Question: Forgive me for grasping at straws here. I've bungled a merge in a pretty bad way, and now I'm getting 'Object reference not set to an instance of an object' when I try to build my Worker Role.
I'm pretty sure the problem is here:

I renamed the 'WorkerRoleWithSBQueue' project, but for some reason the 'Worker Role Cloud Project' (not sure what it's really called) is still looking for it under the old name.
I've been picking through all the project files, but I'm having a hard time finding where I need to change this.
What file do I need to change this in?
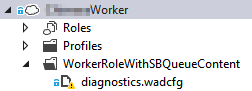
Answer: If you expand the "Roles" node, you'll see the name of the project that your worker role is related.
Here's a sample. I've just created a cloud project with a worker role. As you can see, I didn't set the name.
WindowsAzure2 is my cloud project, WorkerRole1 is my WorkerRole project.

Let's say that I want to rename the worker role project:

Check that under the "Roles" node, there's a "warning" flag. It's because I renamed the worker role project, but the cloud project didn't get this.
If I'll try to compile, I get a error on my "ServiceConfiguration.Local.cscfg" file. Check the node:
'''
<Role name="WorkerRole1">
<Instances count="1" />
<ConfigurationSettings>
<Setting name="Microsoft.WindowsAzure.Plugins.Diagnostics.ConnectionString" value="UseDevelopmentStorage=true" />
</ConfigurationSettings>
</Role>
'''
It still looking for my "WorkerRole1" project. Just change the Role name, and it will work:
'''
<Role name="WorkerRoleRenamed">
<Instances count="1" />
<ConfigurationSettings>
<Setting name="Microsoft.WindowsAzure.Plugins.Diagnostics.ConnectionString" value="UseDevelopmentStorage=true" />
</ConfigurationSettings>
</Role>
'''